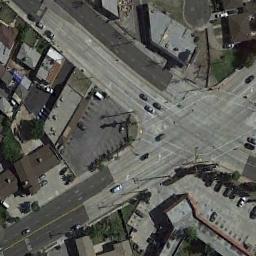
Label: intersection